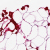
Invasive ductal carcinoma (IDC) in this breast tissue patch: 0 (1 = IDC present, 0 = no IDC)